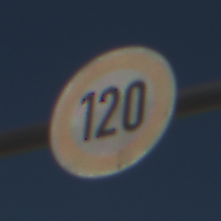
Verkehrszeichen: Geschwindigkeit120
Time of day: Midday
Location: Outdoor (Nature)
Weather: Clear
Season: Summer
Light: Natural